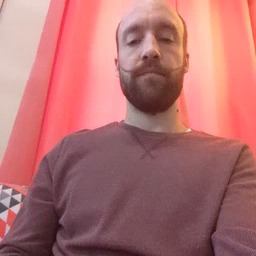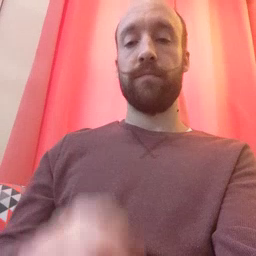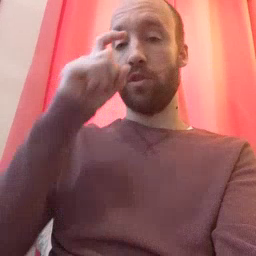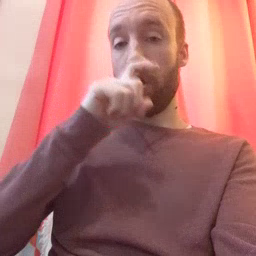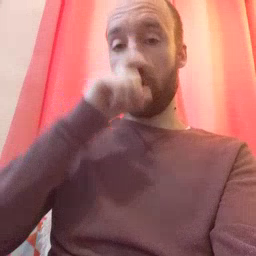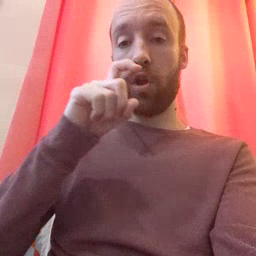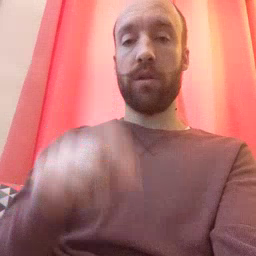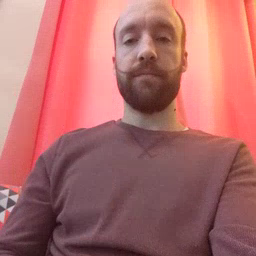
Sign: doll